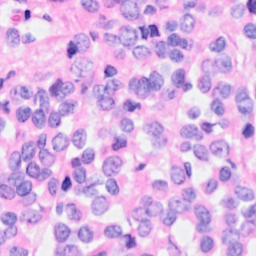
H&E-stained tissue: Breast